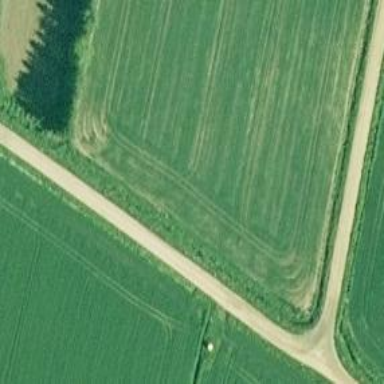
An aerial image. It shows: Unclassified road.